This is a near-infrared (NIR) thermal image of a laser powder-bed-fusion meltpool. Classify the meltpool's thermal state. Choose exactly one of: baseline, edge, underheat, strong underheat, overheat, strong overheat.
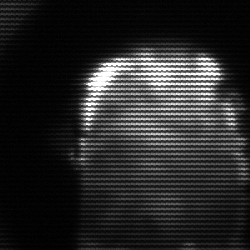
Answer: baseline